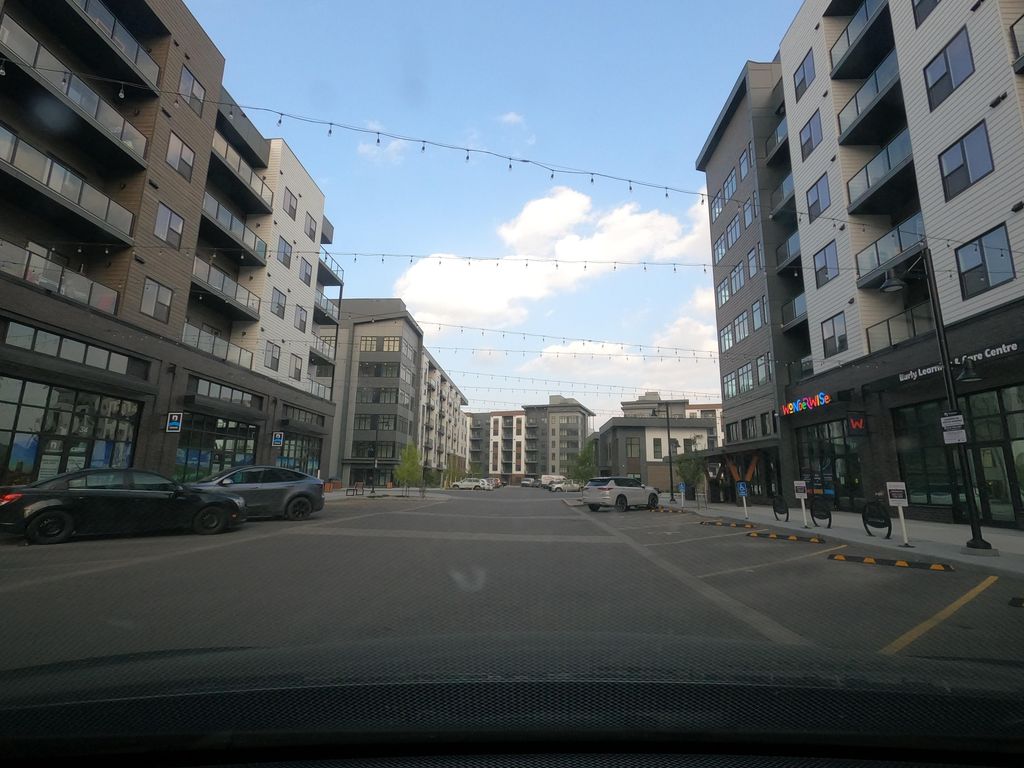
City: calgary